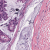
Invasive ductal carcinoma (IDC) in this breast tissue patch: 1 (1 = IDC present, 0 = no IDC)